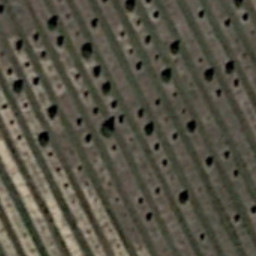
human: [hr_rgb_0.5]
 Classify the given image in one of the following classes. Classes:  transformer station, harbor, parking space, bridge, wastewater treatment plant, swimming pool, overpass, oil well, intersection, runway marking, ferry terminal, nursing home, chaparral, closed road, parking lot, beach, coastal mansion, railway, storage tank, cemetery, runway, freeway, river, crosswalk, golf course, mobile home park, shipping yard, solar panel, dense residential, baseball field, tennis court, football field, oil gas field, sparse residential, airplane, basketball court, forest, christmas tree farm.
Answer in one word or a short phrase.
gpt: christmas tree farm